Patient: sex M, age 72
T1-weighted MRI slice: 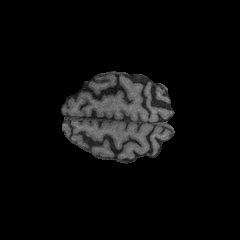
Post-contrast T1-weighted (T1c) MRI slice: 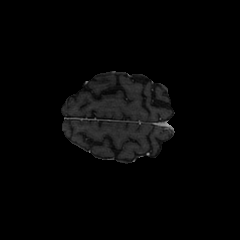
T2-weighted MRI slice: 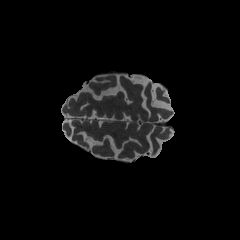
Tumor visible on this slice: no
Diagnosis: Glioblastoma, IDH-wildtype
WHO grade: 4